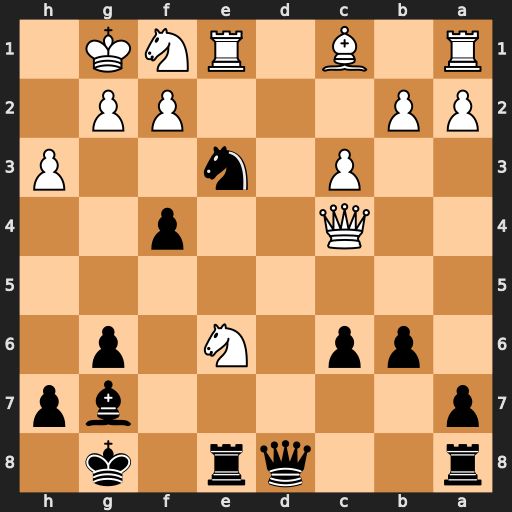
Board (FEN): r2qr1k1/p5bp/1pp1N1p1/8/2Q2p2/2P1n2P/PP3PP1/R1B1RNK1
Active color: b
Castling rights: -
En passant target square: -
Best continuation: Nxc4 Nxd8 Rxe1